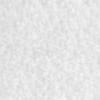
Label: no_change